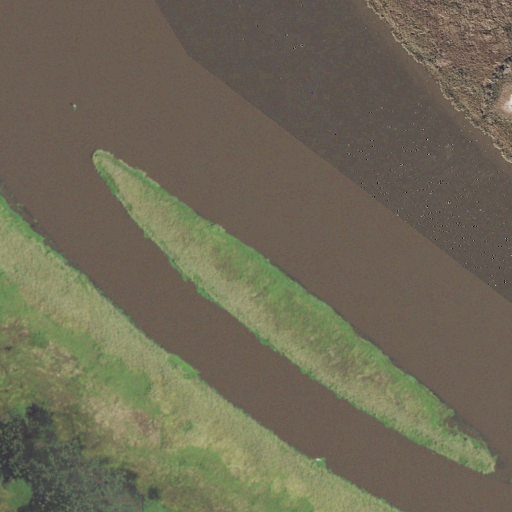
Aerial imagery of island in Louisiana named Browns Island containing open water, herbaceous wetlands, and grassland